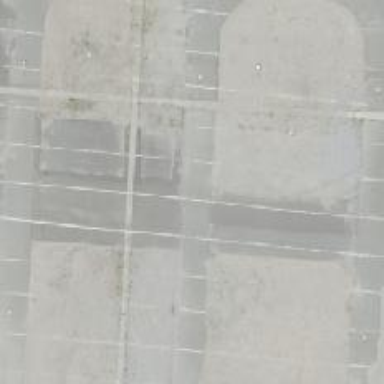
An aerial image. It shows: Asphalt parking aisle road for service vehicles.